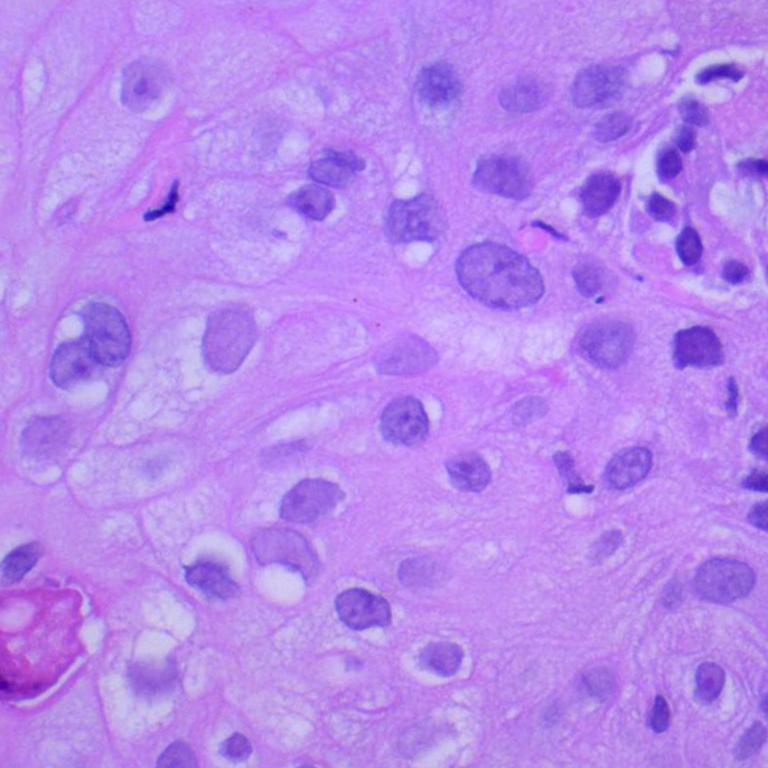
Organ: lung
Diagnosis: squamous carcinomas